Question: I'm building a site that's 1450px width.
There's a logo that's flushed right of the 1450px max-width at the top of the site, followed by a 1450px-width image underneath.
I want to keep it this way, but when resizing the screen for tablet or mobile, the logo remains flushed all the way to the right.
I want to add about 20px padding to the right of the logo, so it's not flushed to the edge on mobile and tablet screens, but make it aligned with the 1450px image (and flushed to edge of image) for desktop screens.
How do I do this?

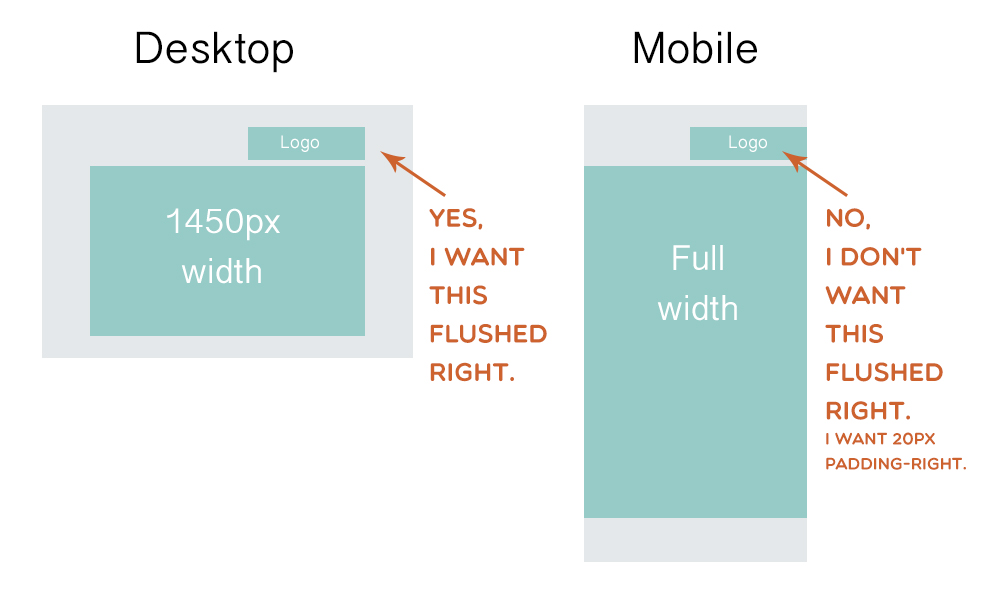
Answer: thanks for your help.
Here's the code I used and it works now. (I needed margin, not padding, btw, because the padding was actually squishing the width of the image).
'''
img.logo
{
width: 200px;
float: right;
padding-top: 20px;
padding-bottom: 20px;
}
@media all and (max-width: 1450px) {
img.logo
{
margin-right:20px;
}
}
'''